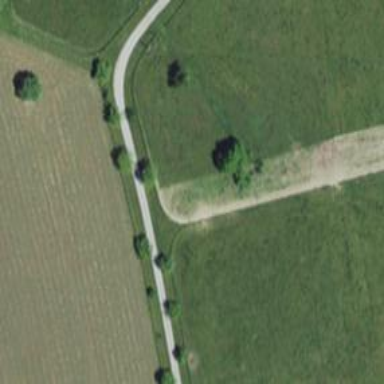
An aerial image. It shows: Driveway.